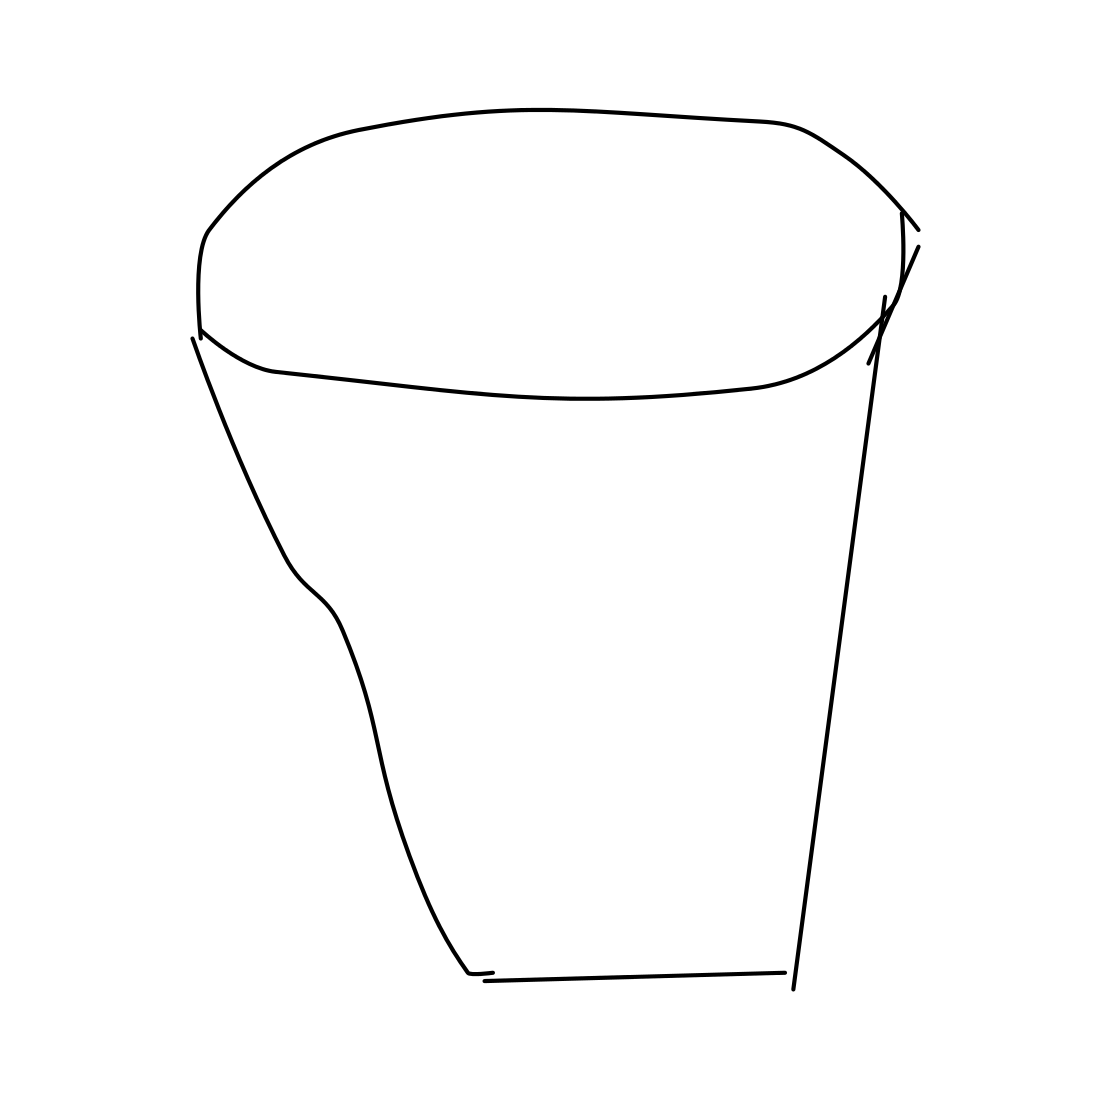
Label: basket